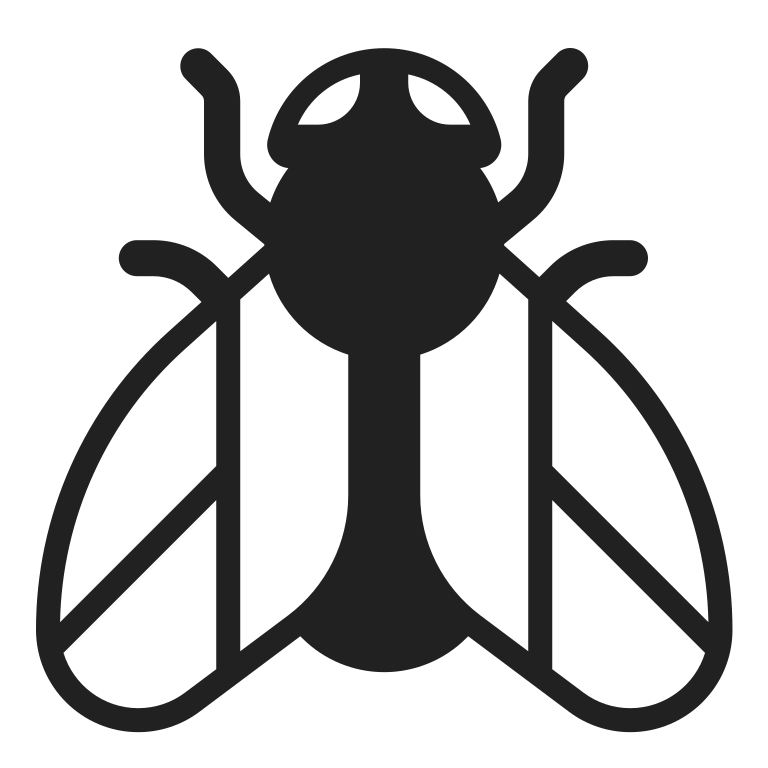
fly high contrast